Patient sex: M
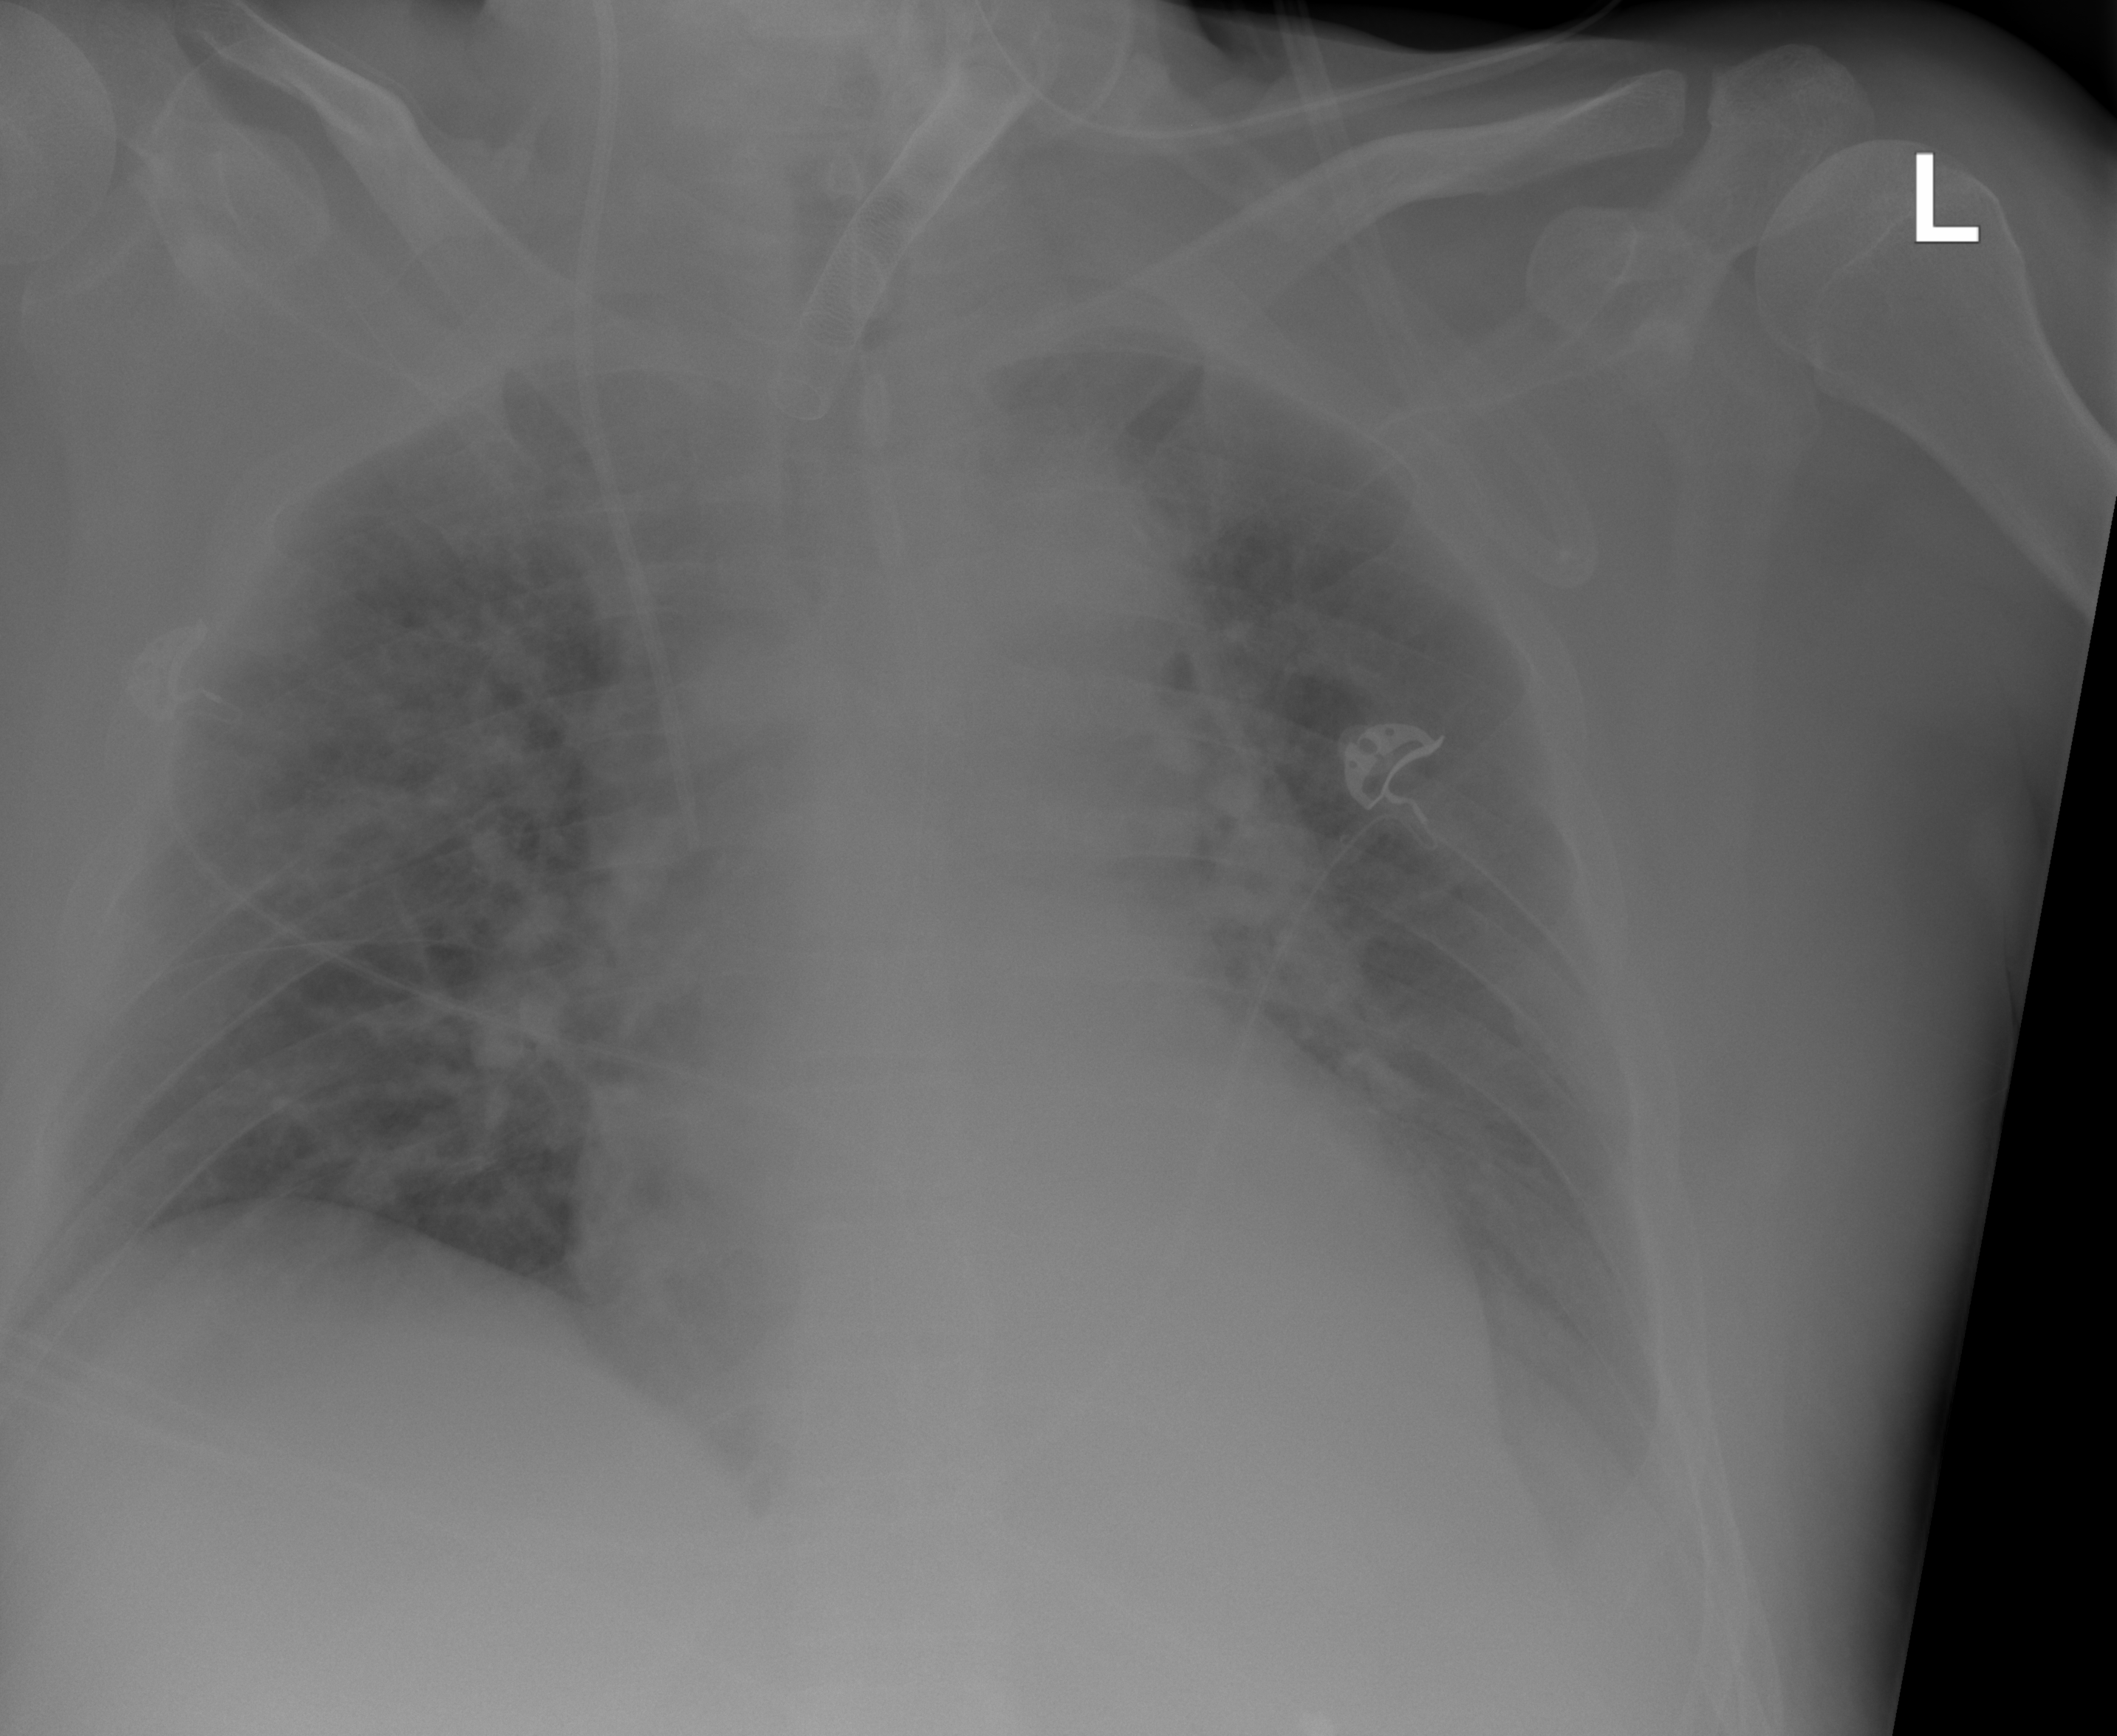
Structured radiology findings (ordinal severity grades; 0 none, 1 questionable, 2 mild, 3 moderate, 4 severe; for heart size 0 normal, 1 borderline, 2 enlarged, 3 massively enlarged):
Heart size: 2
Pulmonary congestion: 2
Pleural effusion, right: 0
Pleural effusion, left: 2
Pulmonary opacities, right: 0
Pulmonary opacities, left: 0
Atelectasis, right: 0
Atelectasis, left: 2